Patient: sex M, age 66
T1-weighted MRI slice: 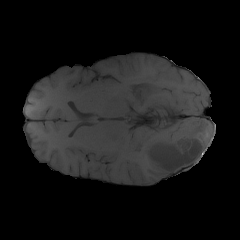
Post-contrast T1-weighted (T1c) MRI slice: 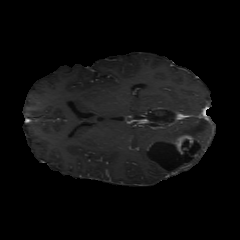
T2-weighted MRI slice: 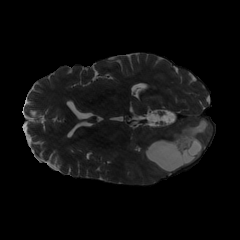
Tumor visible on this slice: yes
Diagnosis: Glioblastoma, IDH-wildtype
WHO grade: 4